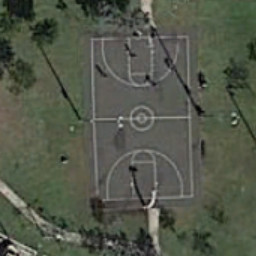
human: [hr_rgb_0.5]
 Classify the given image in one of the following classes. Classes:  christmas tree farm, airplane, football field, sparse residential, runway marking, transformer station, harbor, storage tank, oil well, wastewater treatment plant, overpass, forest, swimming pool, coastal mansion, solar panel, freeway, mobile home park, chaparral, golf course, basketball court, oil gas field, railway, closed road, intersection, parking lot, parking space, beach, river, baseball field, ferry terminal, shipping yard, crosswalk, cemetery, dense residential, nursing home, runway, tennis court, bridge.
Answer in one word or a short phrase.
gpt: basketball court